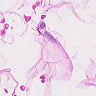
Metastatic tissue present: no